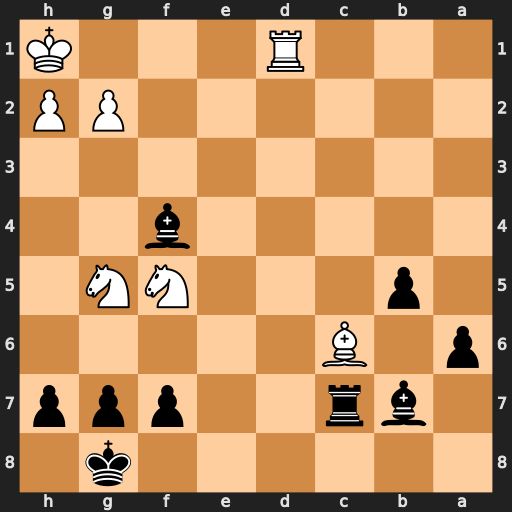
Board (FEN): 6k1/1br2ppp/p1B5/1p3NN1/5b2/8/6PP/3R3K
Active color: b
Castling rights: -
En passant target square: -
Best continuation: Bxg5 Bxb7 Rxb7